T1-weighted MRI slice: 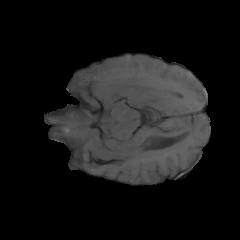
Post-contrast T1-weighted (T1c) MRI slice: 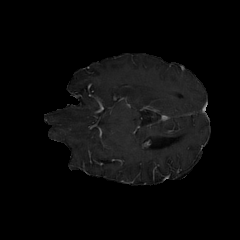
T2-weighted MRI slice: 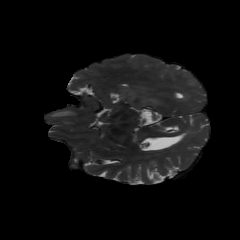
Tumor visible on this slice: yes